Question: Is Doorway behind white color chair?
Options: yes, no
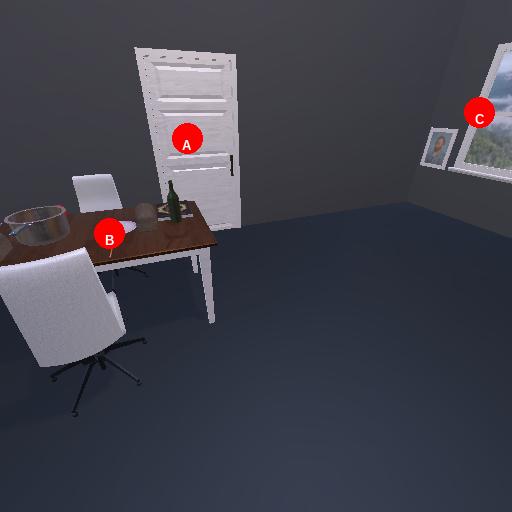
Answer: yes